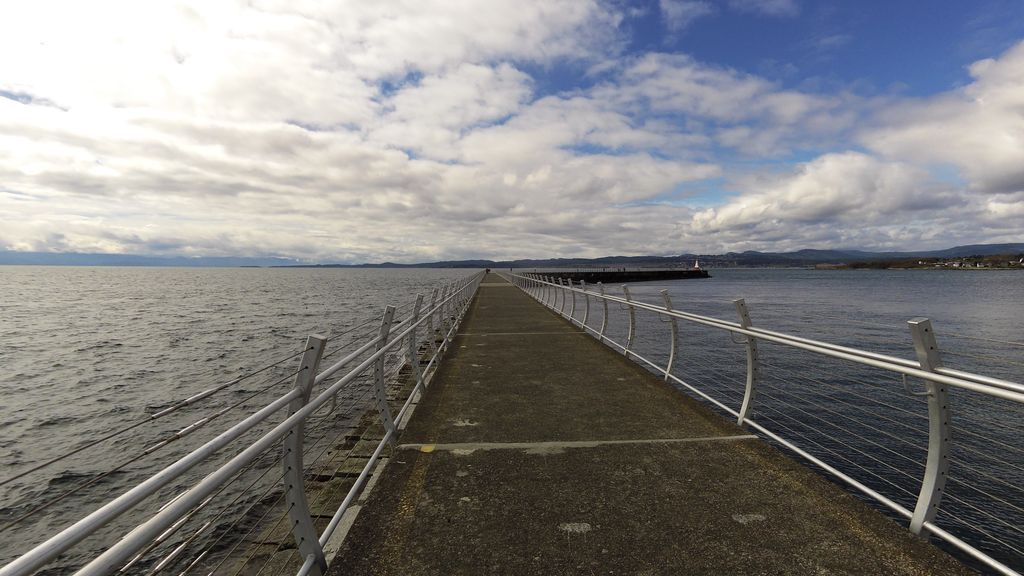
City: victoria